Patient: sex F, age 82
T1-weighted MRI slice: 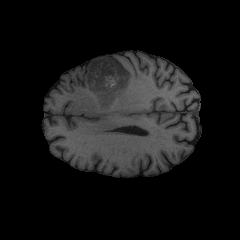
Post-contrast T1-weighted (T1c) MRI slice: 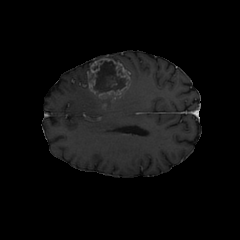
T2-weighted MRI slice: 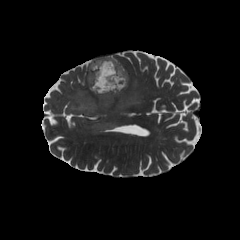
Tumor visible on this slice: yes
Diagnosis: Glioblastoma, IDH-wildtype
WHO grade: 4